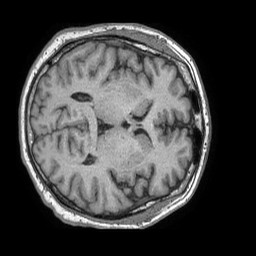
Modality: T1w
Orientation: axial
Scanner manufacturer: philips
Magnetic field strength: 1.5 T
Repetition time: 0.007689 s
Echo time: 0.003532 s